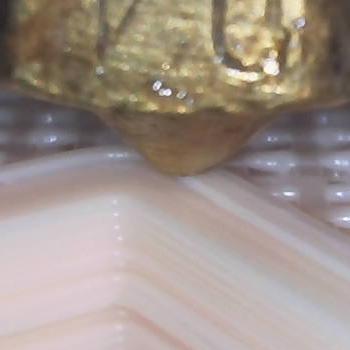
Flow rate: 52%